Interaction volume radius: 5 \u00c5
Interaction volume height: 10 \u00c5
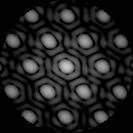
Disorder parameter: 0.07715